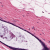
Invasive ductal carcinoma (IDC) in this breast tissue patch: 0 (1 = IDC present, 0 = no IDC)